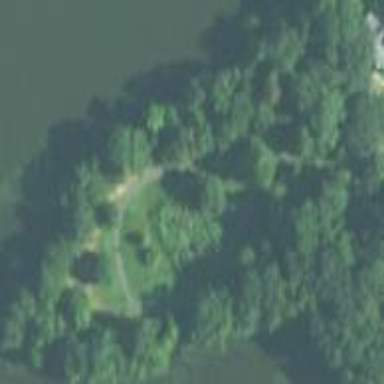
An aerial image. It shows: Park.